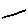
Label: line